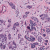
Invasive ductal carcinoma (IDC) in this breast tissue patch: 1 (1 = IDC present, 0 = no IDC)